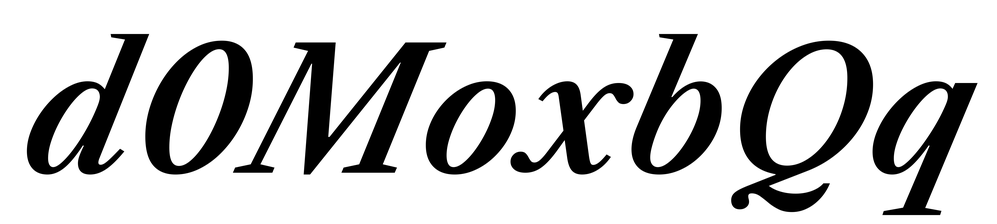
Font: LibreCaslonText-Italic_SemiBold_Italic